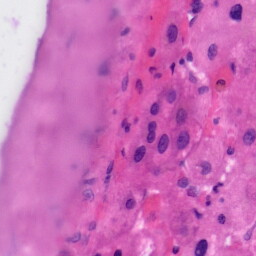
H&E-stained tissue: Liver